Interaction volume radius: 5 \u00c5
Interaction volume height: 25 \u00c5
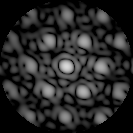
Disorder parameter: 0.2713